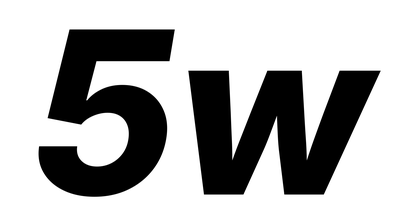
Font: Inter-Italic_ExtraBold_Italic